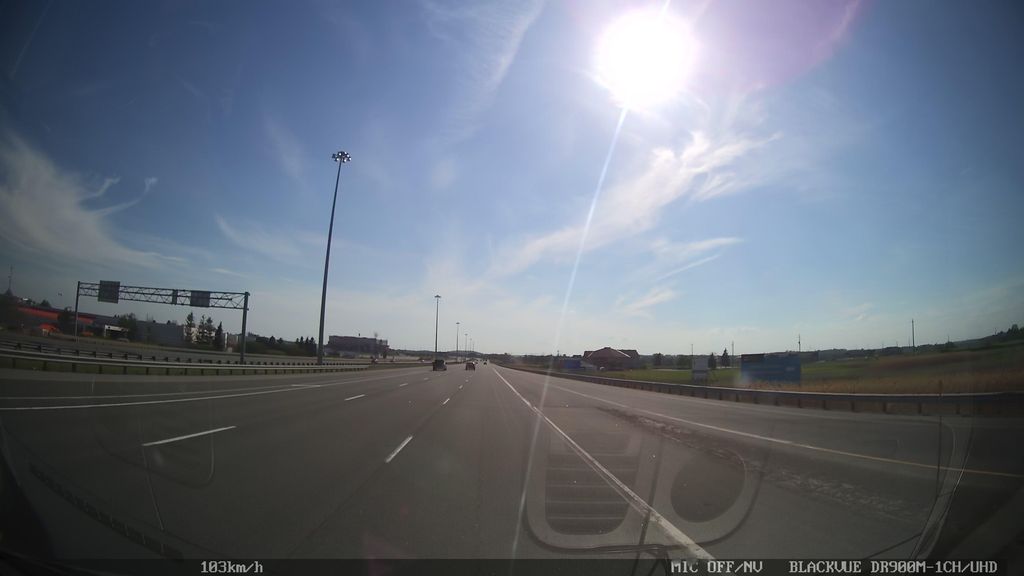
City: ottawa-gatineau